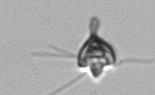
Label: Pyramimonas_longicauda